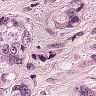
Metastatic tissue present: yes